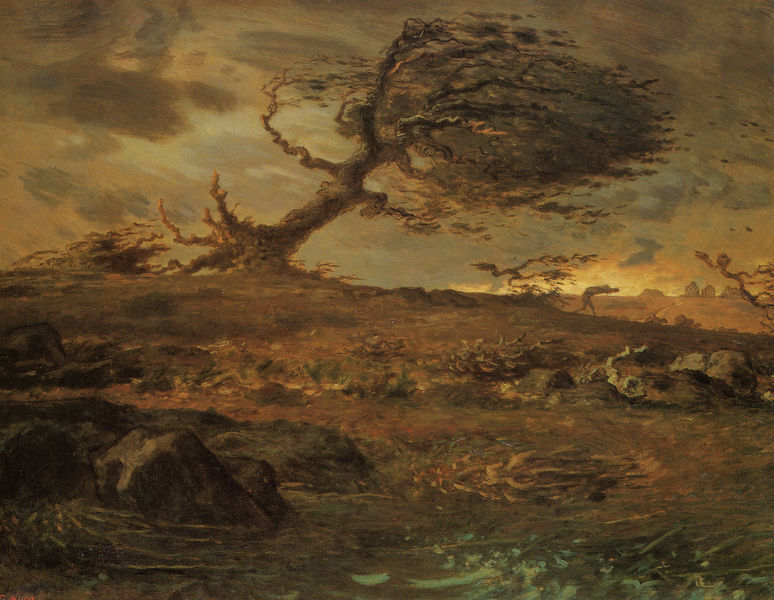
Titel: Le Coup de vent, Der Windstoß
Künstler: Jean François Millet
Standort: Cardiff (Wales)
Institution: National Museums and Galleries of Wales
Schlagwörter: baum, blau, blätter, dunkel, felsen, gemälde, gestein, gewitter, himmel, laub, mann, meer, wasser, weiß, wolken, bäume, fluss, gelb, grün, landschaft, menschen, ocker, see, ufer, äste, abend, bewegung, braun, grau, hell, licht, schwarz, türkis, ölbild, rot, weg, wiese, beige, malerei, mensch, stein, steine, öl, ast, bach, erde, feld, horizont, häuser, hügel, natur, wind, zweige, gold, gebeugt, krone, renaissance, rosa, anhöhe, fliegen, bewegt, bewölkt, gischt, küste, wellen, düster, fels, sonnenuntergang, van gogh, romantik, schaum, orkan, sturm, stämme, stürmisch, unwetter, wasse, wehen, wild, wogen, zerstörung, stimmung, fallen, regen, bücken, findlinge, heide, wurzel, wirbel, gefahr, leinwand, landschaftsbild, wurzeln, apokalypse, dramatik, gebückt, findling, felsten, schutz, abstieg, peitschen, böen, entwurzelt, bergab, grai, böe, naturgewalten, windsturm, gebaäude, srurm, entwurzelung, felk, fliehkraft, herbststurm, orekan, schaumkrönchen, wirbelsturm, ausgerissen, sonnuntergang, endwürtzelt, gebeutgt